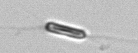
Label: Chrysochromulina